Field crop: maize
Growth stage: 2
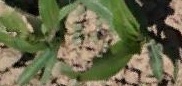
Species: maize